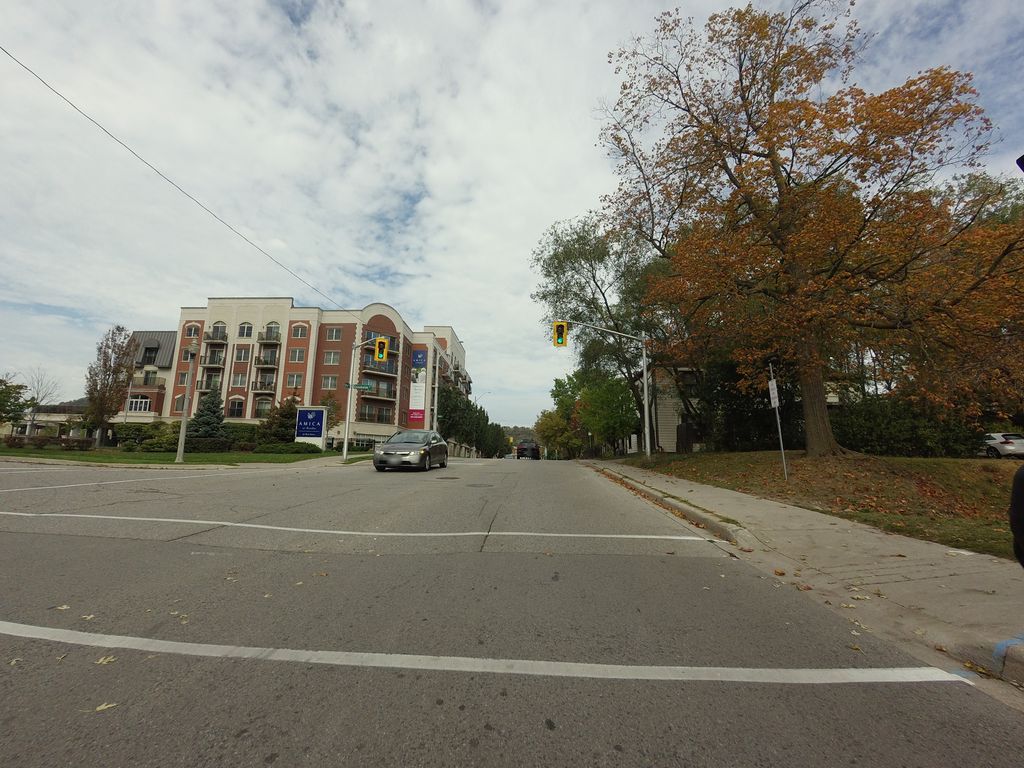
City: hamilton